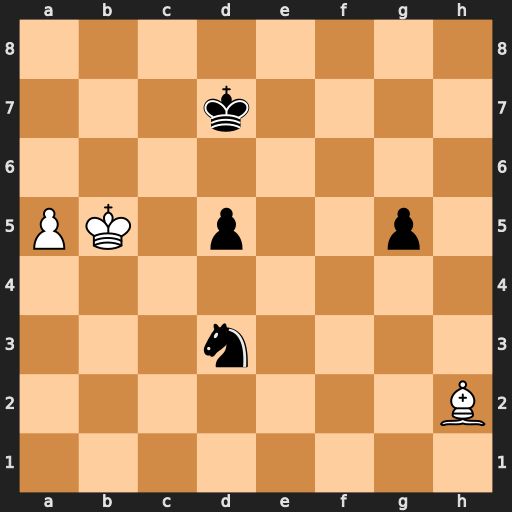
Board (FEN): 8/3k4/8/PK1p2p1/8/3n4/7B/8
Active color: w
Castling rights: -
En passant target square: -
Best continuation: a6 Nb4 a7